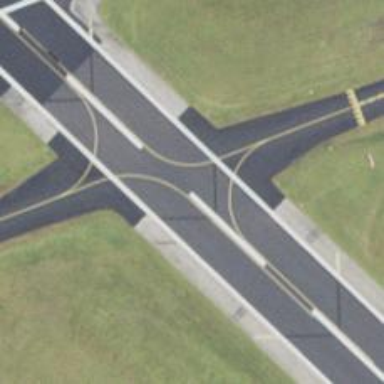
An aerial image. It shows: Runway surface made of asphalt at airport.